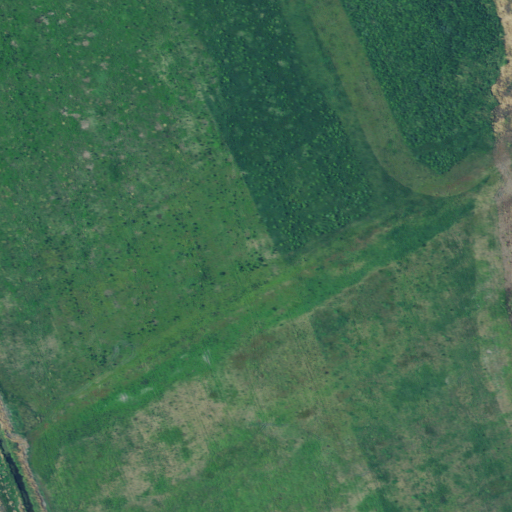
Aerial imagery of plain(s) in Oregon named Wapato Lake Bed containing only cultivated crops